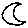
Label: moon